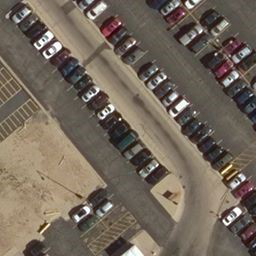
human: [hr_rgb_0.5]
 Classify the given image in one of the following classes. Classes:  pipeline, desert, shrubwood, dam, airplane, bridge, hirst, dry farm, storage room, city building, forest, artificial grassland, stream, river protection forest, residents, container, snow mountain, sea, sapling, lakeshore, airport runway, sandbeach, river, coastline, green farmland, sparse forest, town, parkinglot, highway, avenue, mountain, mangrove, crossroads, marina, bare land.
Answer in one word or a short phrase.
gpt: parkinglot